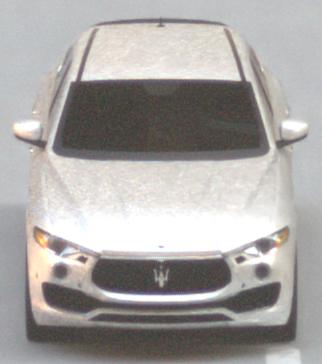
Make: Maserati
Model: Levante GT Hybrid
Detailed model: Levante
Model produced from: 2021/07
Model produced until: 2022/10
Doors: 4
Color: white
Road condition: dry road
Daytime: morning or afternoon
Contrast: medium contrast